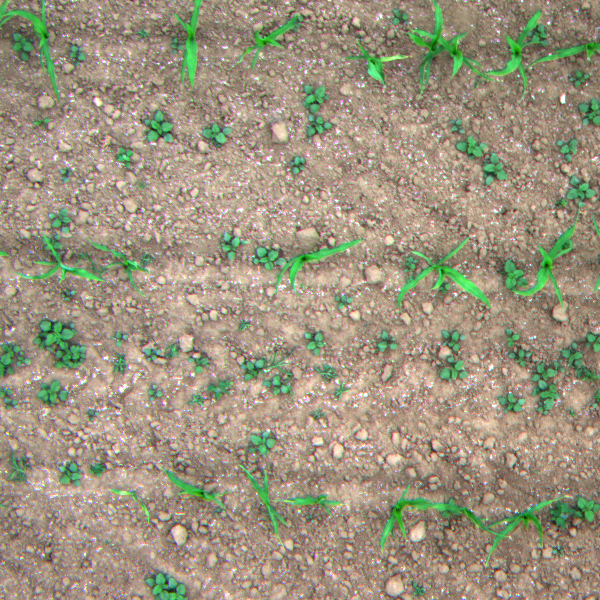
Acquisition date: 2023-06-06
Tile: 0945
Annotated plant instances:
label: amaranth
label: amaranth
label: amaranth
label: maize
label: amaranth
label: maize
label: maize
label: amaranth
label: amaranth
label: maize
label: maize
label: maize
label: amaranth
label: amaranth
label: amaranth
label: amaranth
label: amaranth
label: amaranth
label: quickweed
label: amaranth
label: amaranth
label: amaranth
label: amaranth
label: amaranth
label: maize
label: amaranth
label: amaranth
label: amaranth
label: amaranth
label: amaranth
label: amaranth
label: amaranth
label: amaranth
label: amaranth
label: amaranth
label: amaranth
label: amaranth
label: amaranth
label: amaranth
label: amaranth
label: barnyard_grass
label: amaranth
label: barnyard_grass
label: amaranth
label: barnyard_grass
label: barnyard_grass
label: barnyard_grass
label: maize
label: amaranth
label: amaranth
label: maize
label: amaranth
label: amaranth
label: amaranth
label: amaranth
label: amaranth
label: amaranth
label: maize
label: amaranth
label: maize
label: amaranth
label: amaranth
label: amaranth
label: amaranth
label: maize
label: amaranth
label: amaranth
label: amaranth
label: amaranth
label: amaranth
label: amaranth
label: maize
label: amaranth
label: amaranth
label: maize
label: maize
label: maize
label: amaranth
label: weed_other
label: amaranth
label: amaranth
label: maize
label: amaranth
label: maize
label: maize
label: weed_other
label: weed_other
label: amaranth
label: weed_other
label: amaranth
label: weed_other
label: amaranth
label: amaranth
label: weed_other
label: maize
label: maize
label: maize
label: barnyard_grass
label: barnyard_grass
label: barnyard_grass
label: maize
label: weed_other
label: barnyard_grass
label: amaranth
label: amaranth
label: amaranth
label: amaranth
label: amaranth
label: weed_other
label: amaranth
label: amaranth
label: amaranth
label: amaranth
label: amaranth
label: amaranth
label: amaranth
label: weed_other
label: quickweed
label: weed_other
label: weed_other
label: weed_other
label: barnyard_grass